Interaction volume radius: 5 \u00c5
Interaction volume height: 15 \u00c5
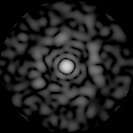
Disorder parameter: 0.8318